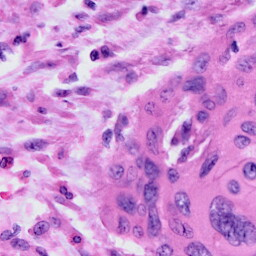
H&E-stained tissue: Cervix